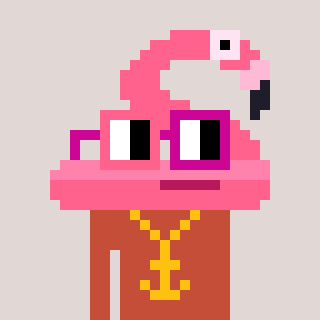
a pixel art character with square pink and red glasses, a flamingo-shaped head and a rust-colored body on a warm background